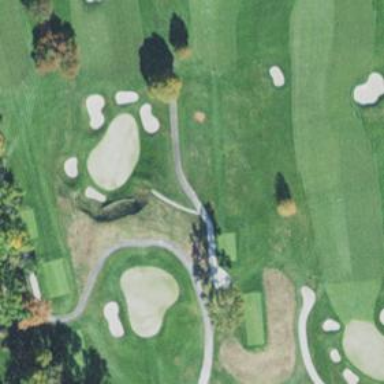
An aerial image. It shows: Service road designated as golf cart path.